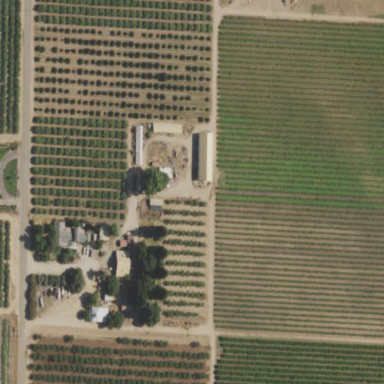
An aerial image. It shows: Vineyard growing grapes.